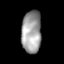
Tissue: lung
Cell type: Epithelial cells
Senescence score: 0.1765
Nuclear area (px): 819
Mean DAPI intensity: 158.209